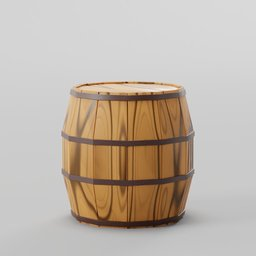
Label: tools